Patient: sex M, age 78
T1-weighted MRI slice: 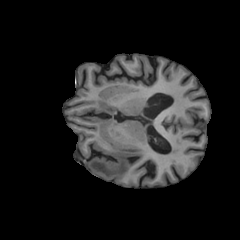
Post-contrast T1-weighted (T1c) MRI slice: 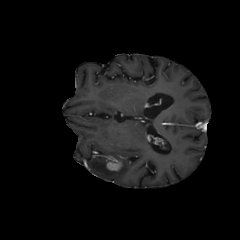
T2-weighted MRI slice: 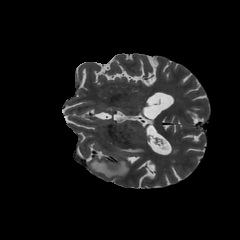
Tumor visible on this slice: yes
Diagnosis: Glioblastoma, IDH-wildtype
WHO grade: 4